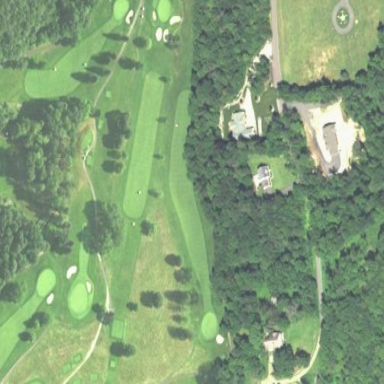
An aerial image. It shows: Golf green.